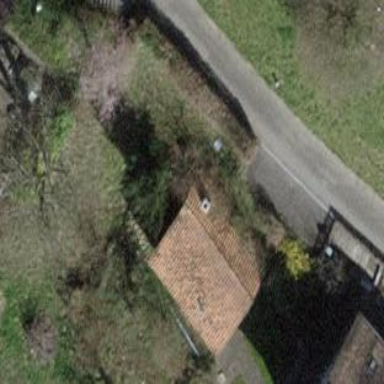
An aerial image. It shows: Shed building.